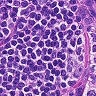
Metastatic tissue present: no